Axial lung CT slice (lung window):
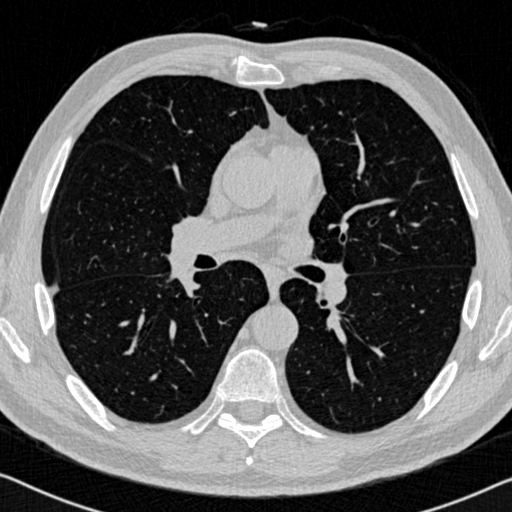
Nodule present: no